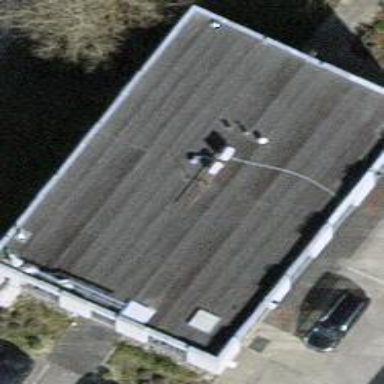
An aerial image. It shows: Commercial building.